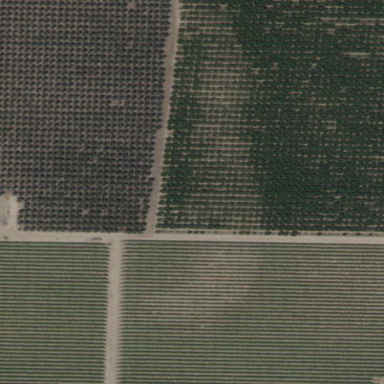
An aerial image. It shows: Orchard with nectarine trees.